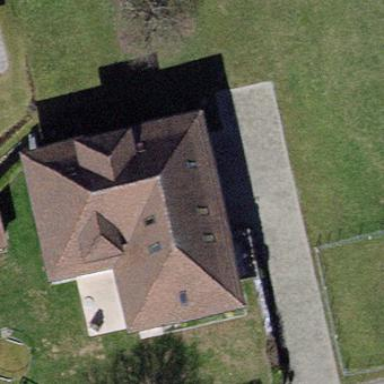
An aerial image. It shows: House with hipped roof.